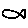
Label: fish